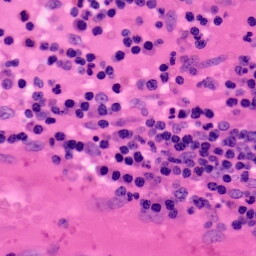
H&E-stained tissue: Colon